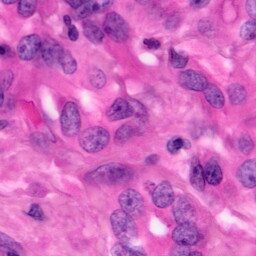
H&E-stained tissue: Pancreatic